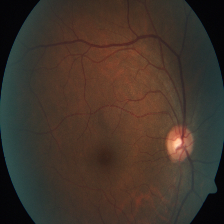
Diabetic retinopathy grade: Severe